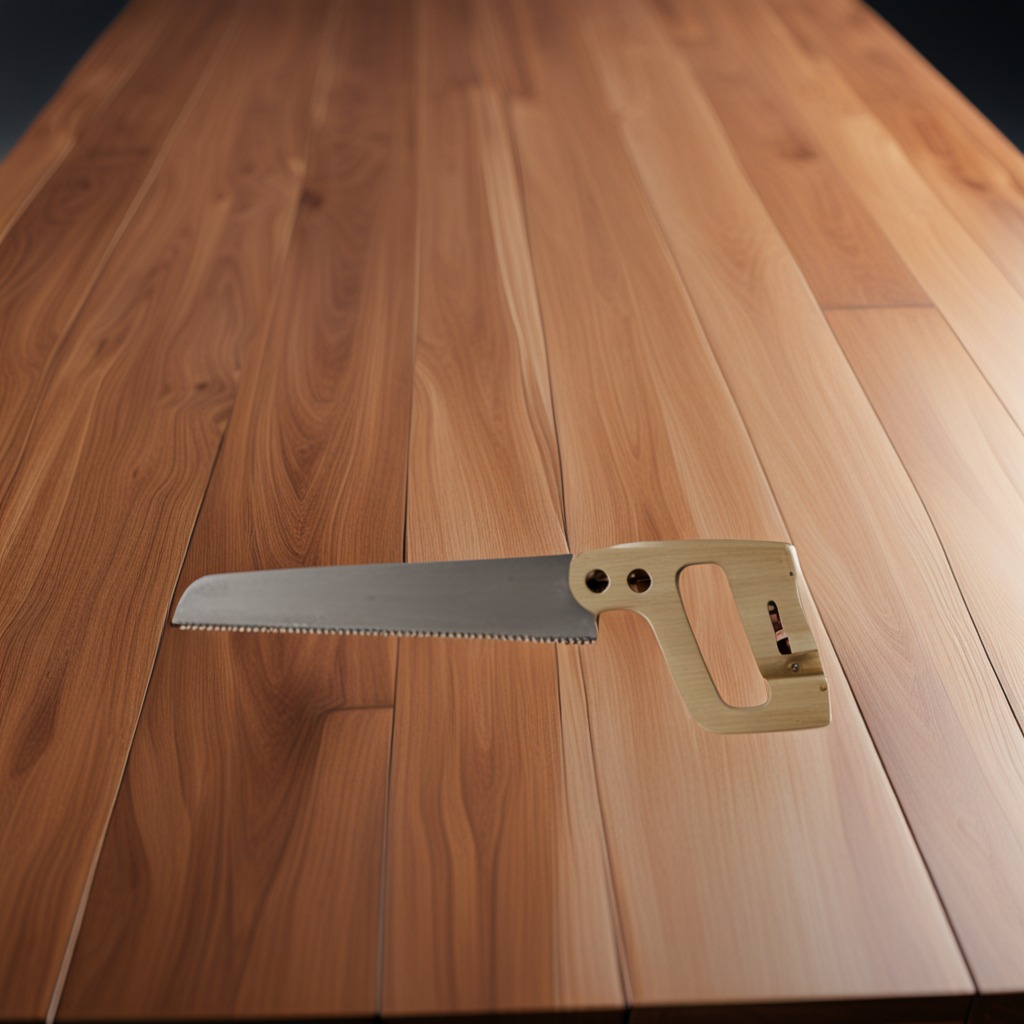
A handheld metal saw is lying on a wooden table in a carpentry studio.